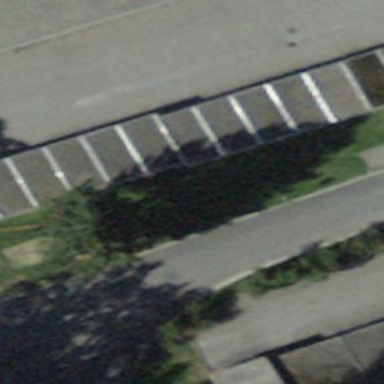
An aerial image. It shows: Group of garages.